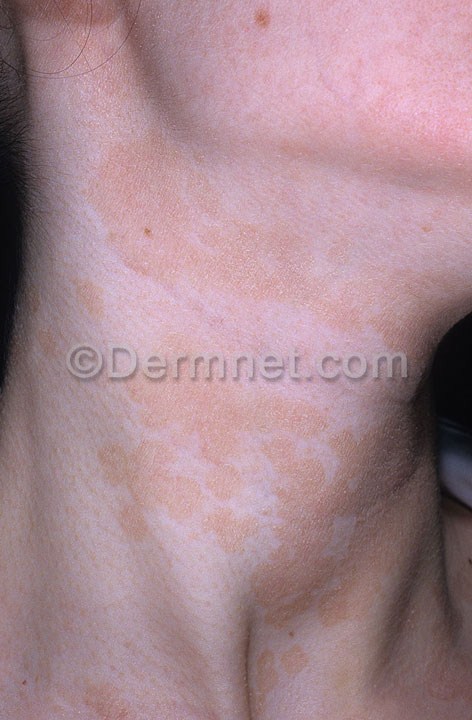
Disease: Tinea Ringworm Candidiasis and other Fungal Infections